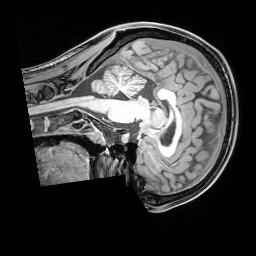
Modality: T1w
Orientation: sagittal
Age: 24
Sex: female
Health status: healthy
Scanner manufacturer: siemens
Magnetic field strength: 3 T
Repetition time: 1.65 s
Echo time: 0.00182 s